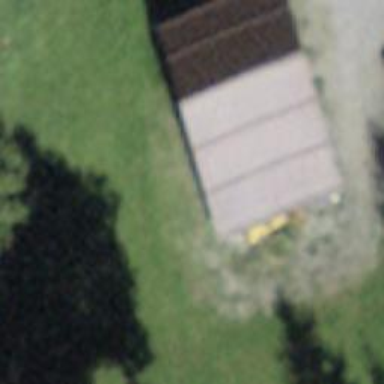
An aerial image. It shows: Barn.